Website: crate-barrel
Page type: newsletter-management
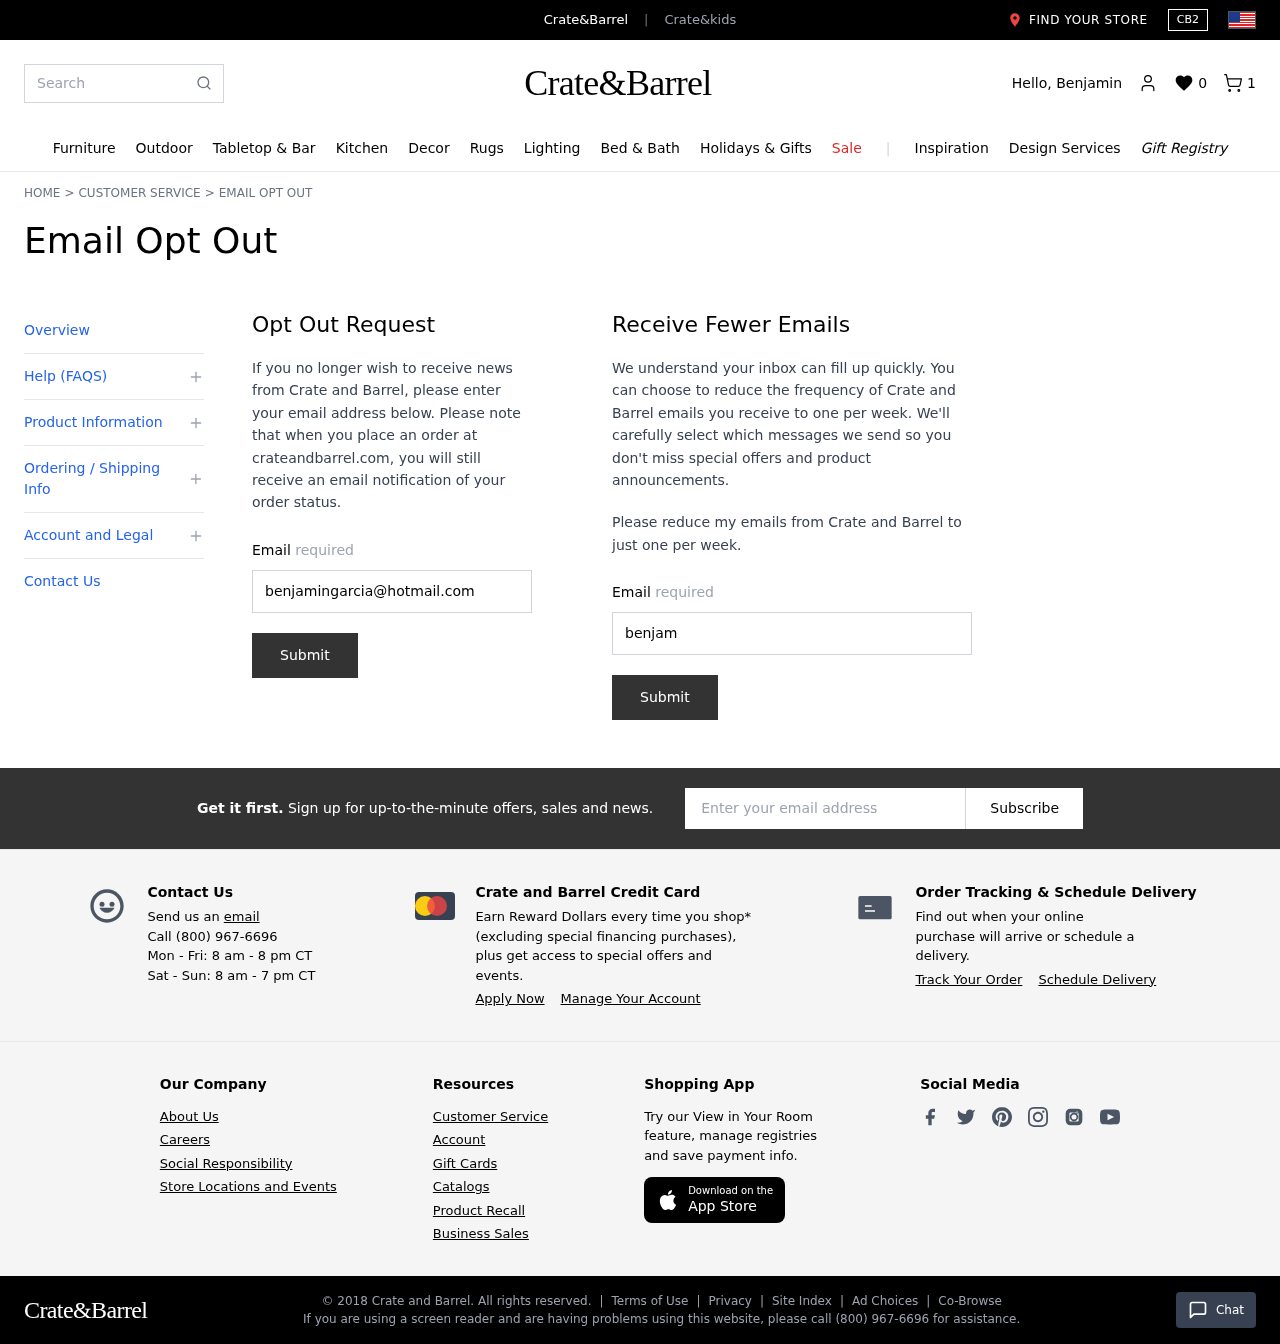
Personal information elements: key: PII_EMAIL
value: benjamingarcia@hotmail.com
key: PII_EMAIL2
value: benjamingarcia@hotmail.com
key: PII_EMAIL3
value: benjamingarcia@hotmail.com
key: PII_FIRSTNAME
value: Benjamin
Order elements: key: ORDER_NUM_ITEMS
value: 1
Search elements: key: HEADER_SEARCH
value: Search
Other elements: key: WISHLIST_COUNT
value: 0